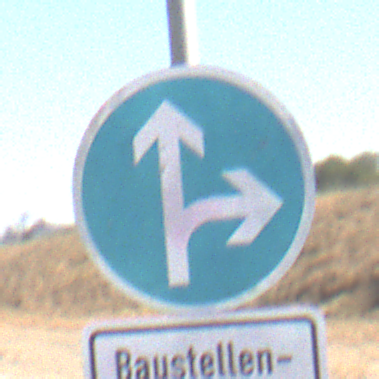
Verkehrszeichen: VorgeschriebeneFahrtrichtungGeradeausOderRechts
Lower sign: SonstigeFahrzeugePersonengruppenFrei1
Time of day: Midday
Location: Outdoor (RoadRail)
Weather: Clear
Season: Summer
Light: Natural